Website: walmart
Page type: billing-address
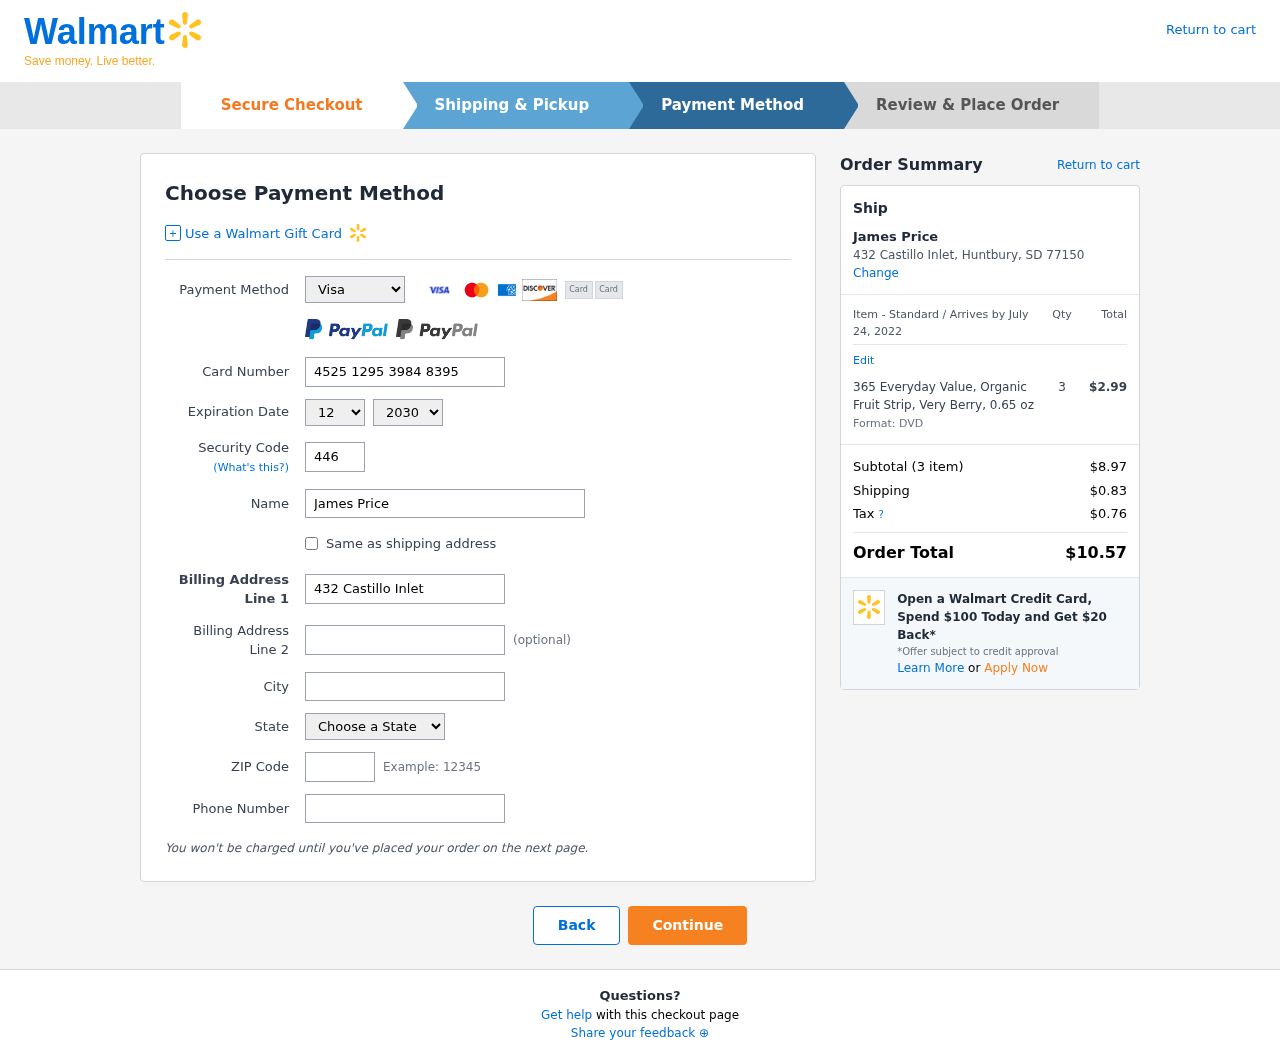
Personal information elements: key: PII_CARD_CVV
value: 446
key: PII_CARD_EXPIRY_MONTH
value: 12
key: PII_CARD_EXPIRY_YEAR
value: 30
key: PII_CARD_NUMBER
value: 4525 1295 3984 8395
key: PII_CARD_TYPE
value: Visa
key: PII_CITY
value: Huntbury
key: PII_CITY_STATE_ZIP
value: Huntbury, SD 77150
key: PII_FULLNAME
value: James Price
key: PII_PHONE
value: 3378205837
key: PII_POSTCODE
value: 77150
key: PII_STATE
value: South Dakota
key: PII_STREET
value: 432 Castillo Inlet
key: PII_FULLNAME2
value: James Price
Product elements: key: PRODUCT1_NAME
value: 365 Everyday Value, Organic Fruit Strip, Very Berry, 0.65 oz
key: PRODUCT1_PRICE
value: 2.99
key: PRODUCT1_QUANTITY
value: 3
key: PRODUCT1_DESC
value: Format: DVD
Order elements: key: ORDER_DELIVERY_DATE
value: July 24, 2022
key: ORDER_NUM_ITEMS
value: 3
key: ORDER_SUBTOTAL
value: $8.97
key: ORDER_SHIPPING_COST
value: $0.83
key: ORDER_TAX
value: $0.76
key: ORDER_TOTAL
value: $10.57